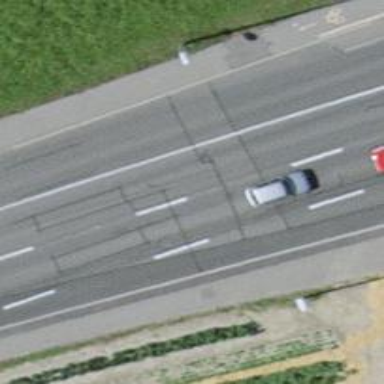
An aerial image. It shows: Secondary road with separate sidewalks on both sides. The road has asphalt surface.